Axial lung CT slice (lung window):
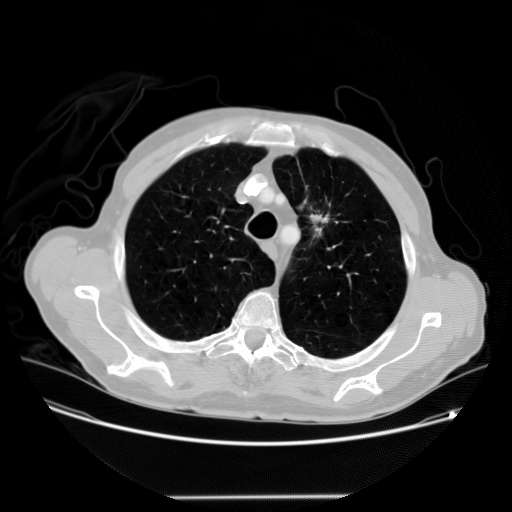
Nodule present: yes
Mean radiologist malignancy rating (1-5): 4.25